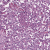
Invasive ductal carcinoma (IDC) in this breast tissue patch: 1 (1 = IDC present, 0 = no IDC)